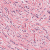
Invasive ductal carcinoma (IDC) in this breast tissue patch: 1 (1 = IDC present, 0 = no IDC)